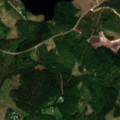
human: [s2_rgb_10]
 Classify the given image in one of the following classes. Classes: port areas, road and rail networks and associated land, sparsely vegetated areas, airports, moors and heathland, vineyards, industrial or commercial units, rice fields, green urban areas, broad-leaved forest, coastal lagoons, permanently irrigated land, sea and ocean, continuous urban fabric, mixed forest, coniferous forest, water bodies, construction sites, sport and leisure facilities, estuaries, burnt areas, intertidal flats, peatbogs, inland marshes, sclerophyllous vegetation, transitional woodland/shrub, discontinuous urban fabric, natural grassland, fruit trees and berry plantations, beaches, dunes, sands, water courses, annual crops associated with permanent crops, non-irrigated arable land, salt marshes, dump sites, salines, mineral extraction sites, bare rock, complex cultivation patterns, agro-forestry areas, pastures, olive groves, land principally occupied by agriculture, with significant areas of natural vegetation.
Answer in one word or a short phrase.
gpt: coniferous forest, mixed forest, transitional woodland/shrub, water bodies